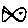
Label: fish